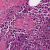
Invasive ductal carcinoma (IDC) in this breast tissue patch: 0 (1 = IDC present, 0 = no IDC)